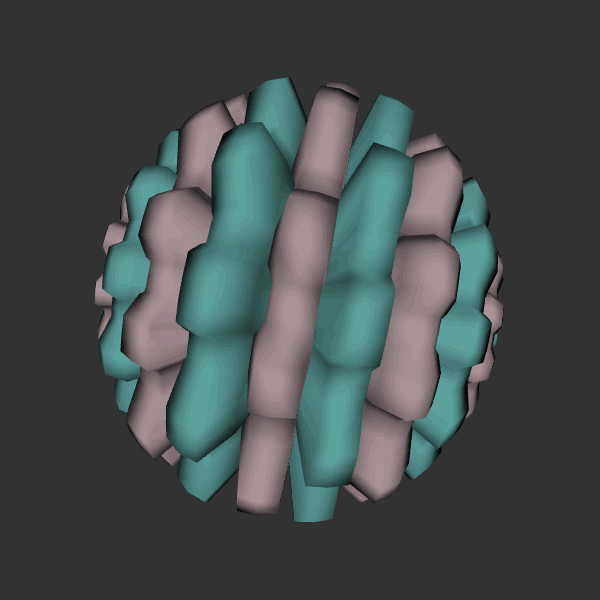
Background: dark